Question: I'm a total beginner in Spring Batch Framework, and I found easily understandable codes from <URL> to use as a learning tools. I have my project set up in Eclipse similiar to the codes from the page, it looks like this :

and the code executes the jobs in fileWritingJob.xml using CommandLineJobRunner like so :
'''
package net.javabeat.articles.spring.batch.examples.filewriter;
import org.springframework.batch.core.launch.support.CommandLineJobRunner;
public class Main {
public static void main(String[] args) throws Exception {
CommandLineJobRunner.main(new String[]{"fileWritingJob.xml", "LayeredMultiThreadJobTest"});
}
}
'''
and it runs as expected with no problem. But when I move the fileWritingJob.xml to another dir (still under the project dir) it doesn't run. I've tried changed the filename arguments at the CommandLineJobRunner method using relative and full path but it still doesn't run. For example, if create a directory under the project directory (same level as config) named jobs and put the xml there then pass the filepath to CommandLineJobRunner like this:
'''
CommandLineJobRunner.main(new String[]{"/jobs/fileWritingJob.xml", "LayeredMultiThreadJobTest"});
'''
or this
'''
CommandLineJobRunner.main(new String[]{"../jobs/fileWritingJob.xml", "LayeredMultiThreadJobTest"});
'''
it doesn't work.
But when I tried creating a subdir under the config directory and put the fileWritingJob.xml there, like this
'''
CommandLineJobRunner.main(new String[]{"configsubdir/fileWritingJob.xml", "LayeredMultiThreadJobTest"});
'''
it runs. It's as if the CommandLineJobRunner only checks the config directory.
# I'm running out of ideas, can anyone help me?
UPDATE : After digging around a bit, thanks to Michael Minella's suggestion about ClassPathXmlApplicationContext I am able to put the xml wherever I want. I also consulted to this page <URL>
So what I do now is declaring a new context by using ClassPathXmlApplicationContextand then run it using job launcher, here is how :
'''
public static void main(String[] args) {
String[] springConfig =
{
"file:/path/to/xml/file"
};
ApplicationContext context = new ClassPathXmlApplicationContext(springConfig);
JobLauncher jobLauncher = (JobLauncher) context.getBean("jobLauncher");
Job job = (Job) context.getBean("JobName");
try {
JobExecution execution = jobLauncher.run(job, new JobParameters());
System.out.println("Exit Status : " + execution.getStatus());
} catch (Exception e) {
e.printStackTrace();
}
System.out.println("Done");
}
'''
Thank you very much for all your inputs!
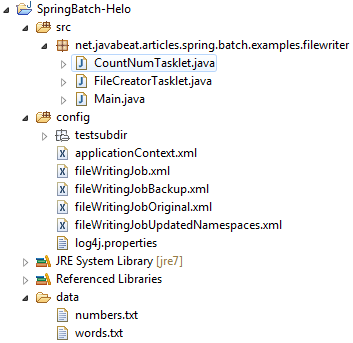
Answer: A little detail around what is happening when you pass in the path to the xml based job definition to the 'CommandLineJobRunner'. All we do is we pass that string to the constructor of 'ClassPathXmlApplicationContext'. Because of that, it is expected that the xml file for the job definition be on the application's classpath. I can't tell from your project screen shot how you are building the project so I'm not sure if the config directory is on your classpath or not. However, if it is on the classpath and lives at the root of it, I'd expect you to be able to pass the path to the fileWritingJob.xml as '"/config/fileWritingJob.xml"'.
The source for this class can be helpful when debugging this type of issue. You can find the source code for the 'CommandLineJobRunner' here: <URL>